Interaction volume radius: 5 \u00c5
Interaction volume height: 20 \u00c5
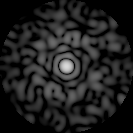
Disorder parameter: 0.8429